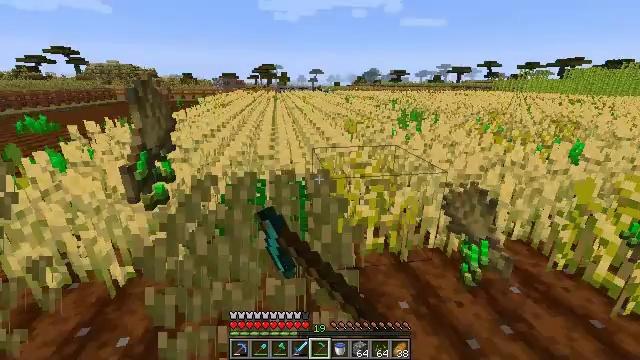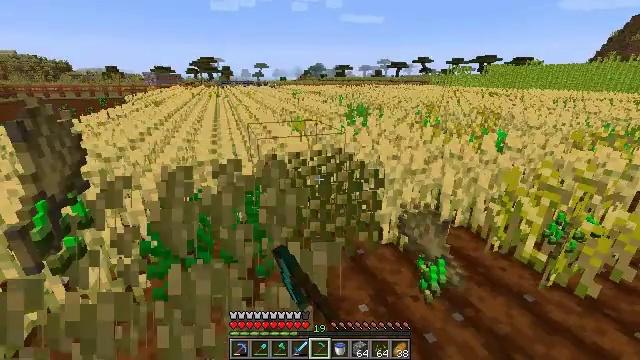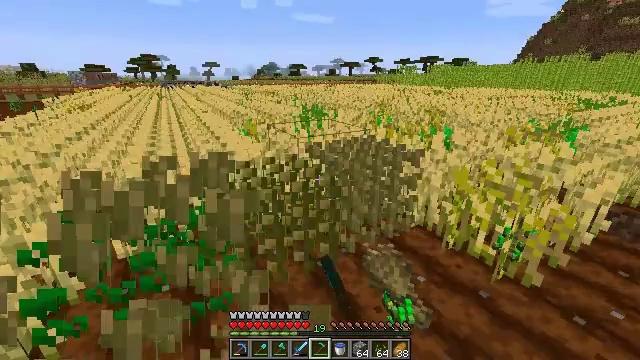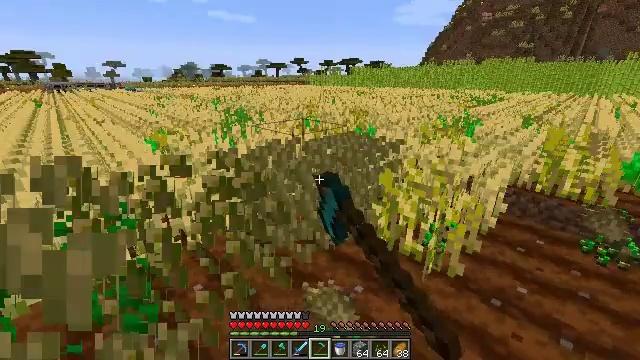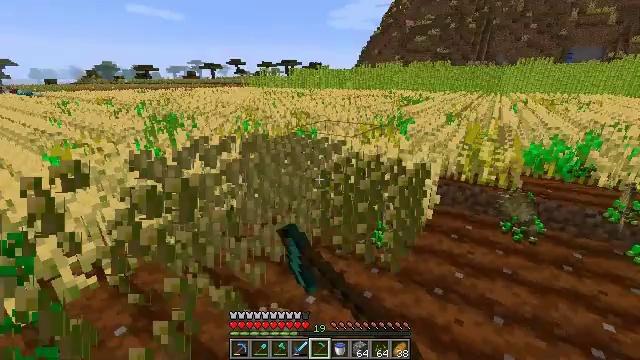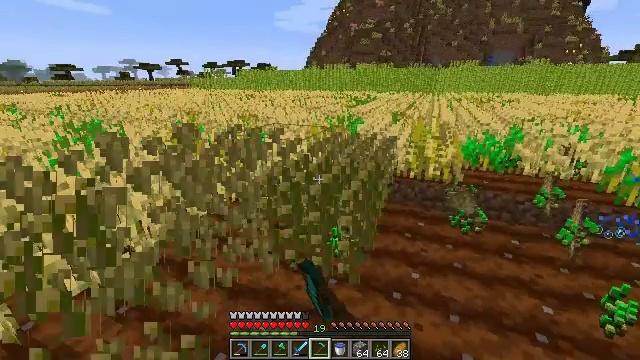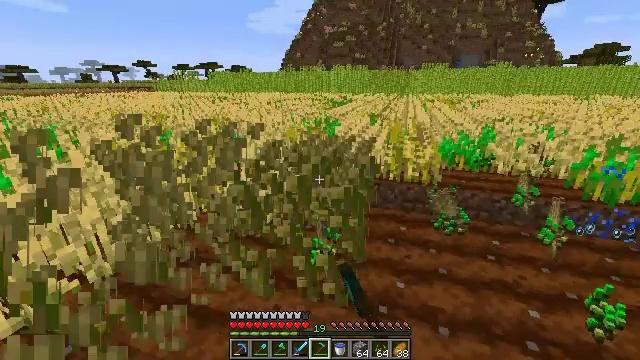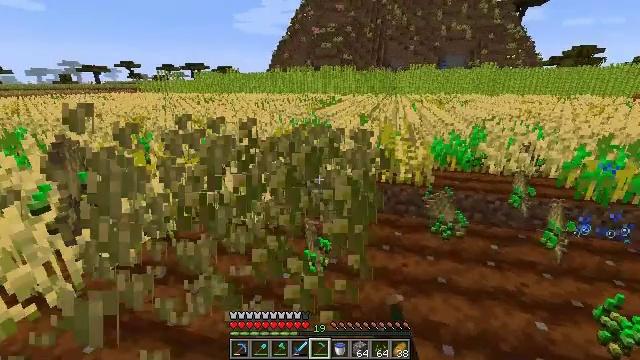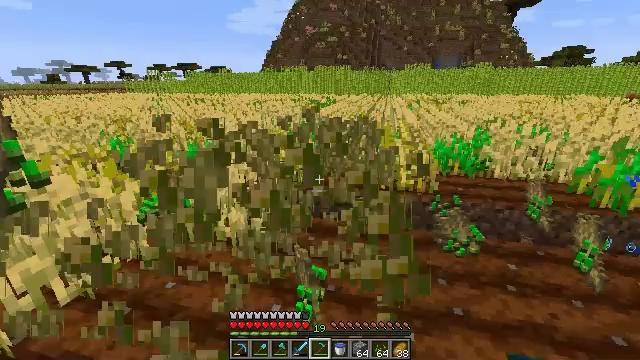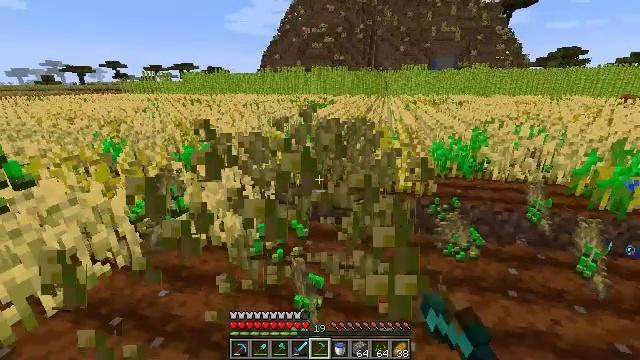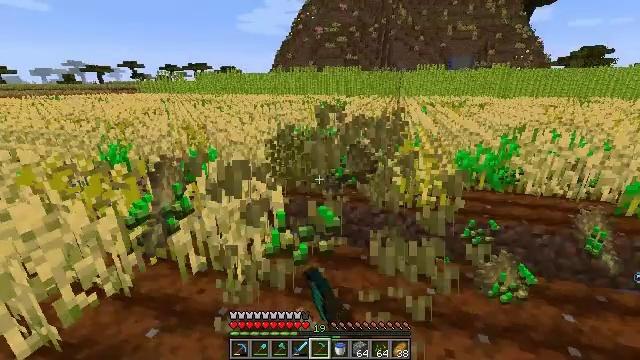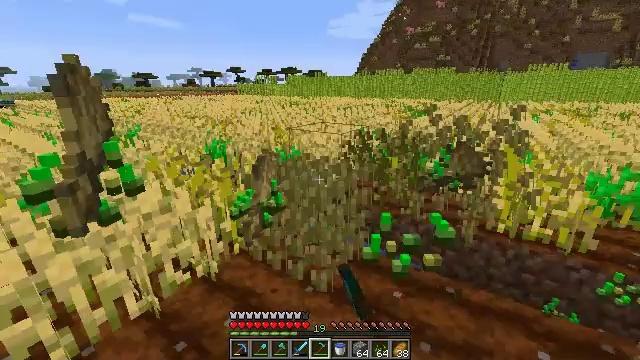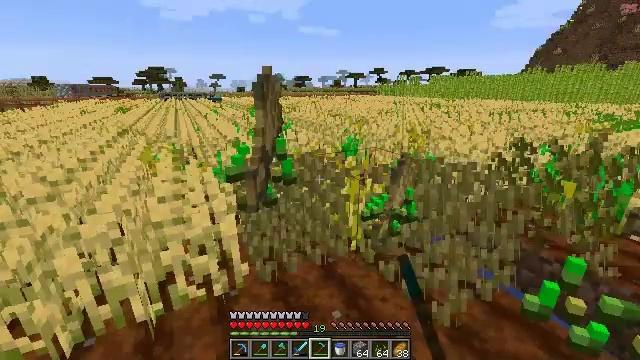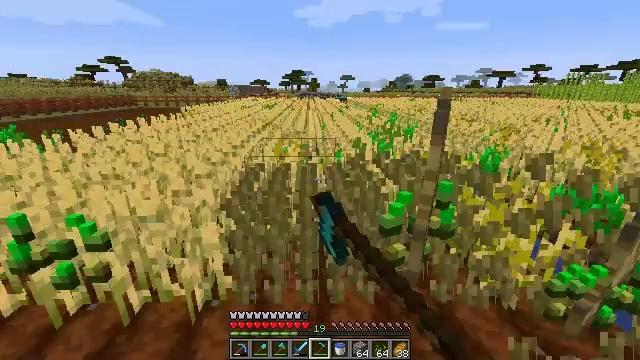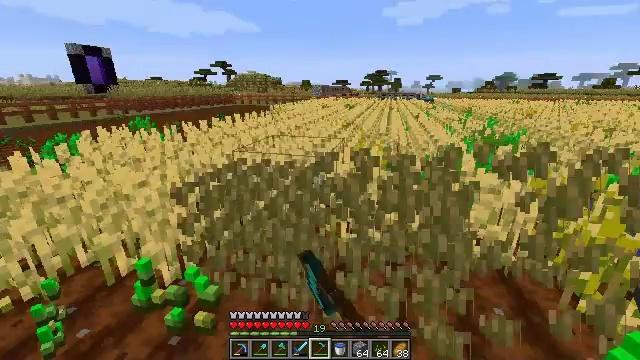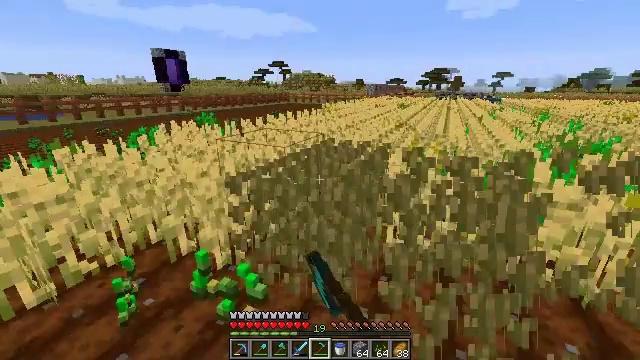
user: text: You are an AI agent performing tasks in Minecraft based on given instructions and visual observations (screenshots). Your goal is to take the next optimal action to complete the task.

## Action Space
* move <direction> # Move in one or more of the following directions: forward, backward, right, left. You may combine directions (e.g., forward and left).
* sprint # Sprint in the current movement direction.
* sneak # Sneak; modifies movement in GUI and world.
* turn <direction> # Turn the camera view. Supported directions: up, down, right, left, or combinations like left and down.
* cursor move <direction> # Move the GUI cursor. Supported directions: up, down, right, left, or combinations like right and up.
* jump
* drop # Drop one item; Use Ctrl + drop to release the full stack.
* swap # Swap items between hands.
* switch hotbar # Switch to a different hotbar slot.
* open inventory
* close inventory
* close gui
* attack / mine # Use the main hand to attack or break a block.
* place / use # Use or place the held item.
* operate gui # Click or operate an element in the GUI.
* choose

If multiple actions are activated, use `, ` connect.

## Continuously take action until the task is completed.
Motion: motion action
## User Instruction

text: Harvest wheat from the field.
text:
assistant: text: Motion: move forward and move right, turn right, attack / mine
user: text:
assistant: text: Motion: move forward and move right, turn right, attack / mine
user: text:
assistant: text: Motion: move forward and move right, turn right, attack / mine
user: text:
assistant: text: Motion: move forward and move right, turn right, attack / mine
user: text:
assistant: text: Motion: move forward, turn right, attack / mine
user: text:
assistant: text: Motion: move forward, turn right, attack / mine
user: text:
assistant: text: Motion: move forward, turn right, attack / mine
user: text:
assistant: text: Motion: move forward, turn right, attack / mine
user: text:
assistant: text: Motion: move forward, attack / mine
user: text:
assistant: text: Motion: move forward and move left, turn left, attack / mine
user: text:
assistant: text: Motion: move forward and move left, turn left, attack / mine
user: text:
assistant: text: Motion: move forward and move left, turn left, attack / mine
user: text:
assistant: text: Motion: move forward and move left, turn left, attack / mine
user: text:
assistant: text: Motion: move forward and move left, turn left, attack / mine
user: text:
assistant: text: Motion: move forward and move left, turn left, attack / mine
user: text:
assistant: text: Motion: move forward and move left, turn left, attack / mine
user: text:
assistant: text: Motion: move forward and move left, turn left, attack / mine
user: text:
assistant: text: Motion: move forward and move left, turn left, attack / mine
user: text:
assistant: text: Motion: move forward and move left, turn left, attack / mine
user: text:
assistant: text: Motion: move forward and move left, turn left, attack / mine
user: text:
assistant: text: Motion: move forward and move left, turn left, attack / mine
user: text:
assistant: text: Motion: move forward, turn left, attack / mine
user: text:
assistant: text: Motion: move forward and move right, turn right, attack / mine
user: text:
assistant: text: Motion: move forward and move right, turn right and up, attack / mine
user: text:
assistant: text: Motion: move forward and move right, turn right and up, attack / mine
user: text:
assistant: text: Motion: move forward and move right, turn right, attack / mine
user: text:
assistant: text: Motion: move forward and move right, turn right, attack / mine
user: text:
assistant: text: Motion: move forward and move right, turn right, attack / mine
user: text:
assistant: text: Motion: move forward and move right, turn right, attack / mine
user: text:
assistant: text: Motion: move forward and move right, turn right, attack / mine